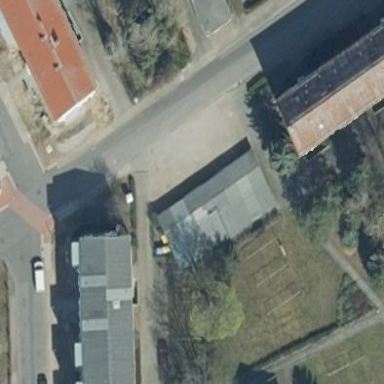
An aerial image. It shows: Garages with flat roofs.